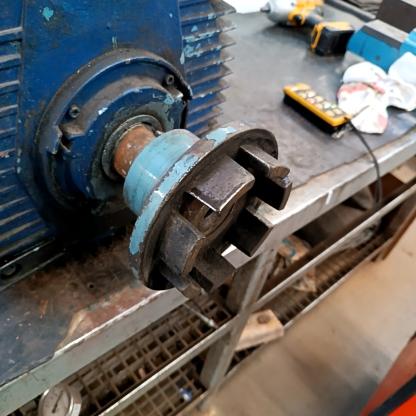
Klasa: inne